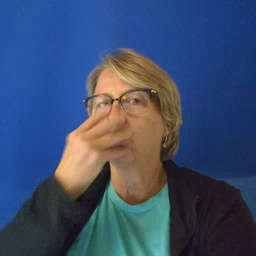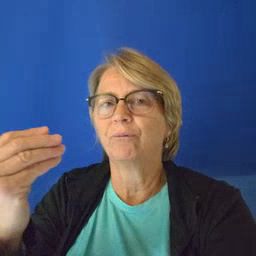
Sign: wolf